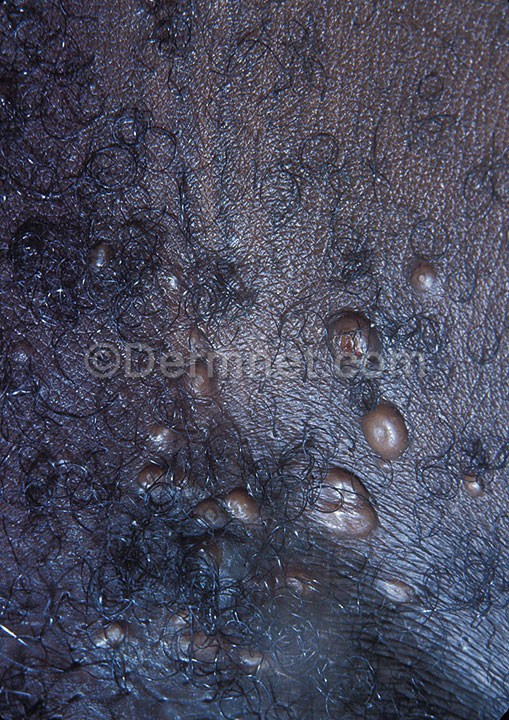
Disease: Herpes HPV and other STDs Photos